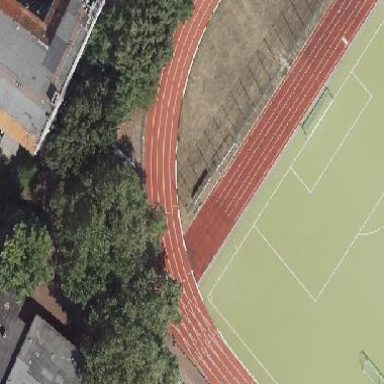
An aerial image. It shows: Tartan athletics pitch used for long jump.